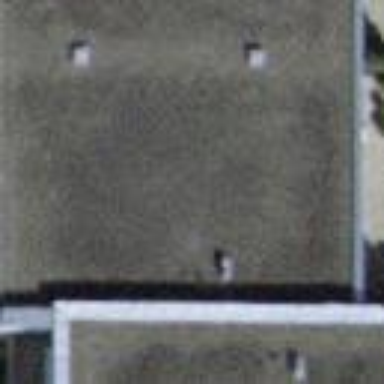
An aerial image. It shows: Terrace building.